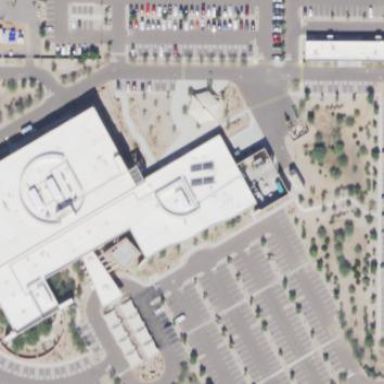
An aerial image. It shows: Healthcare facility identified as hospital.